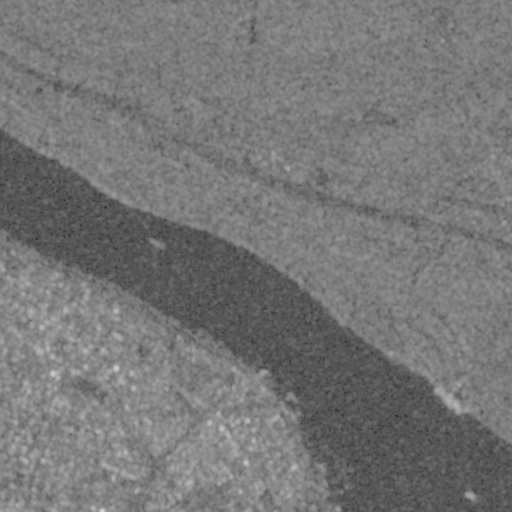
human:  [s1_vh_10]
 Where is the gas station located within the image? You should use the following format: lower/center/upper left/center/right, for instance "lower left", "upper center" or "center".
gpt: The gas station is located in the lower left of the image.
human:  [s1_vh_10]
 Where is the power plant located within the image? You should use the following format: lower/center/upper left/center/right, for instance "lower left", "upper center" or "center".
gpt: The power plant is located in the lower left of the image.
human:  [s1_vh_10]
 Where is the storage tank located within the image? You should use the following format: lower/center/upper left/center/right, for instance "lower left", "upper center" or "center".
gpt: The storage tank is located in the lower left of the image.
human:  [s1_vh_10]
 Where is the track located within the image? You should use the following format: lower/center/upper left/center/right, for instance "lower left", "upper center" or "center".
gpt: The track is located in the lower left of the image.
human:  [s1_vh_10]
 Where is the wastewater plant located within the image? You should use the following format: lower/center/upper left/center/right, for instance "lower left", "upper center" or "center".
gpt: The wastewater plant is located in the lower center of the image.
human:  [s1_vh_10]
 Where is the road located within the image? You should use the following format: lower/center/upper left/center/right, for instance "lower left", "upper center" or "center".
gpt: There is no road in the image.

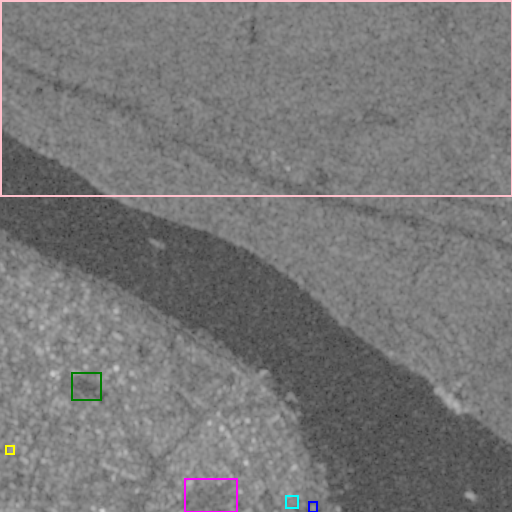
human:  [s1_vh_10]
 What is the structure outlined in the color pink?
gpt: The structure outlined in pink is a crop field.
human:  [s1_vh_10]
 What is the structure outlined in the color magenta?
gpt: The structure outlined in magenta is a park.
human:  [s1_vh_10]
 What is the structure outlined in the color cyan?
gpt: The structure outlined in cyan is a parking lot.
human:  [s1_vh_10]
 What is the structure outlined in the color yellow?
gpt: The structure outlined in yellow is a power plant.
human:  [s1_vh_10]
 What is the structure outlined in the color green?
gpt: The structure outlined in green is a stadium.
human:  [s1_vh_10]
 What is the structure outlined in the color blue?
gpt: The structure outlined in blue is a wastewater plant.
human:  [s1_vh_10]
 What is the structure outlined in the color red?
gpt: There is no red outline.